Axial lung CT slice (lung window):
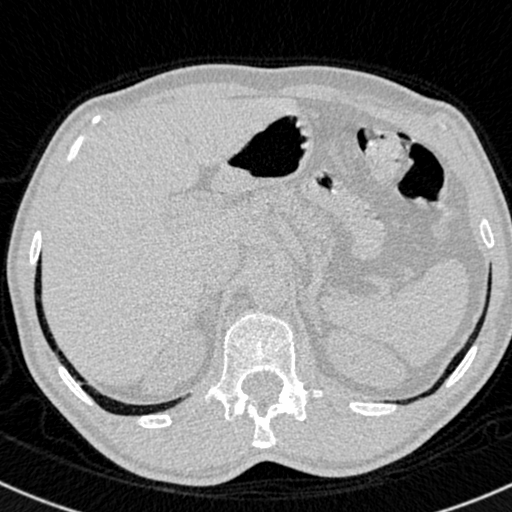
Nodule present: no